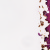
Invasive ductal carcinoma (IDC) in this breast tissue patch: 0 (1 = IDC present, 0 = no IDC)